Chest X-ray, AP view. Patient: 72 years old, sex M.
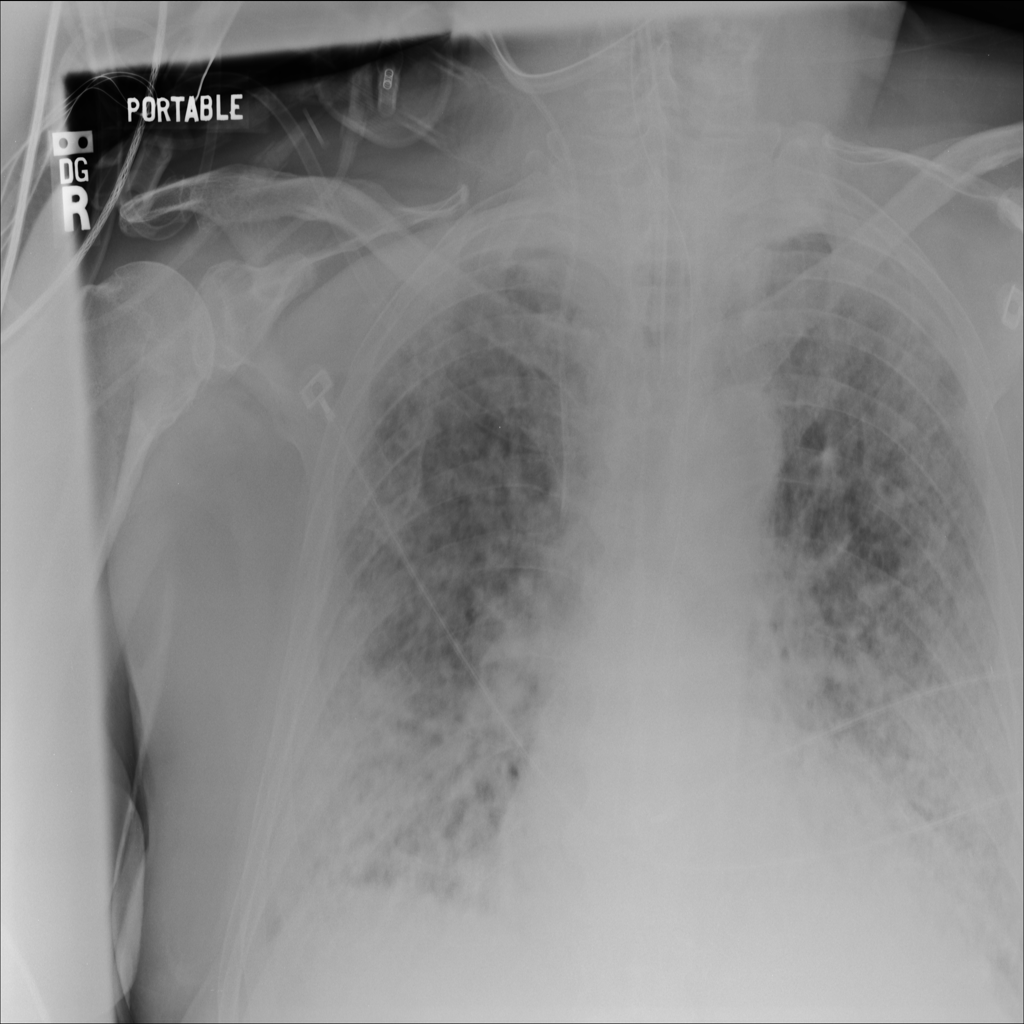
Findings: Fibrosis, Infiltration, Nodule